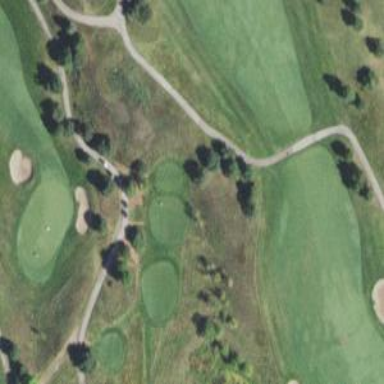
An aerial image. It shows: Footway that doubles as golf path.